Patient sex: M
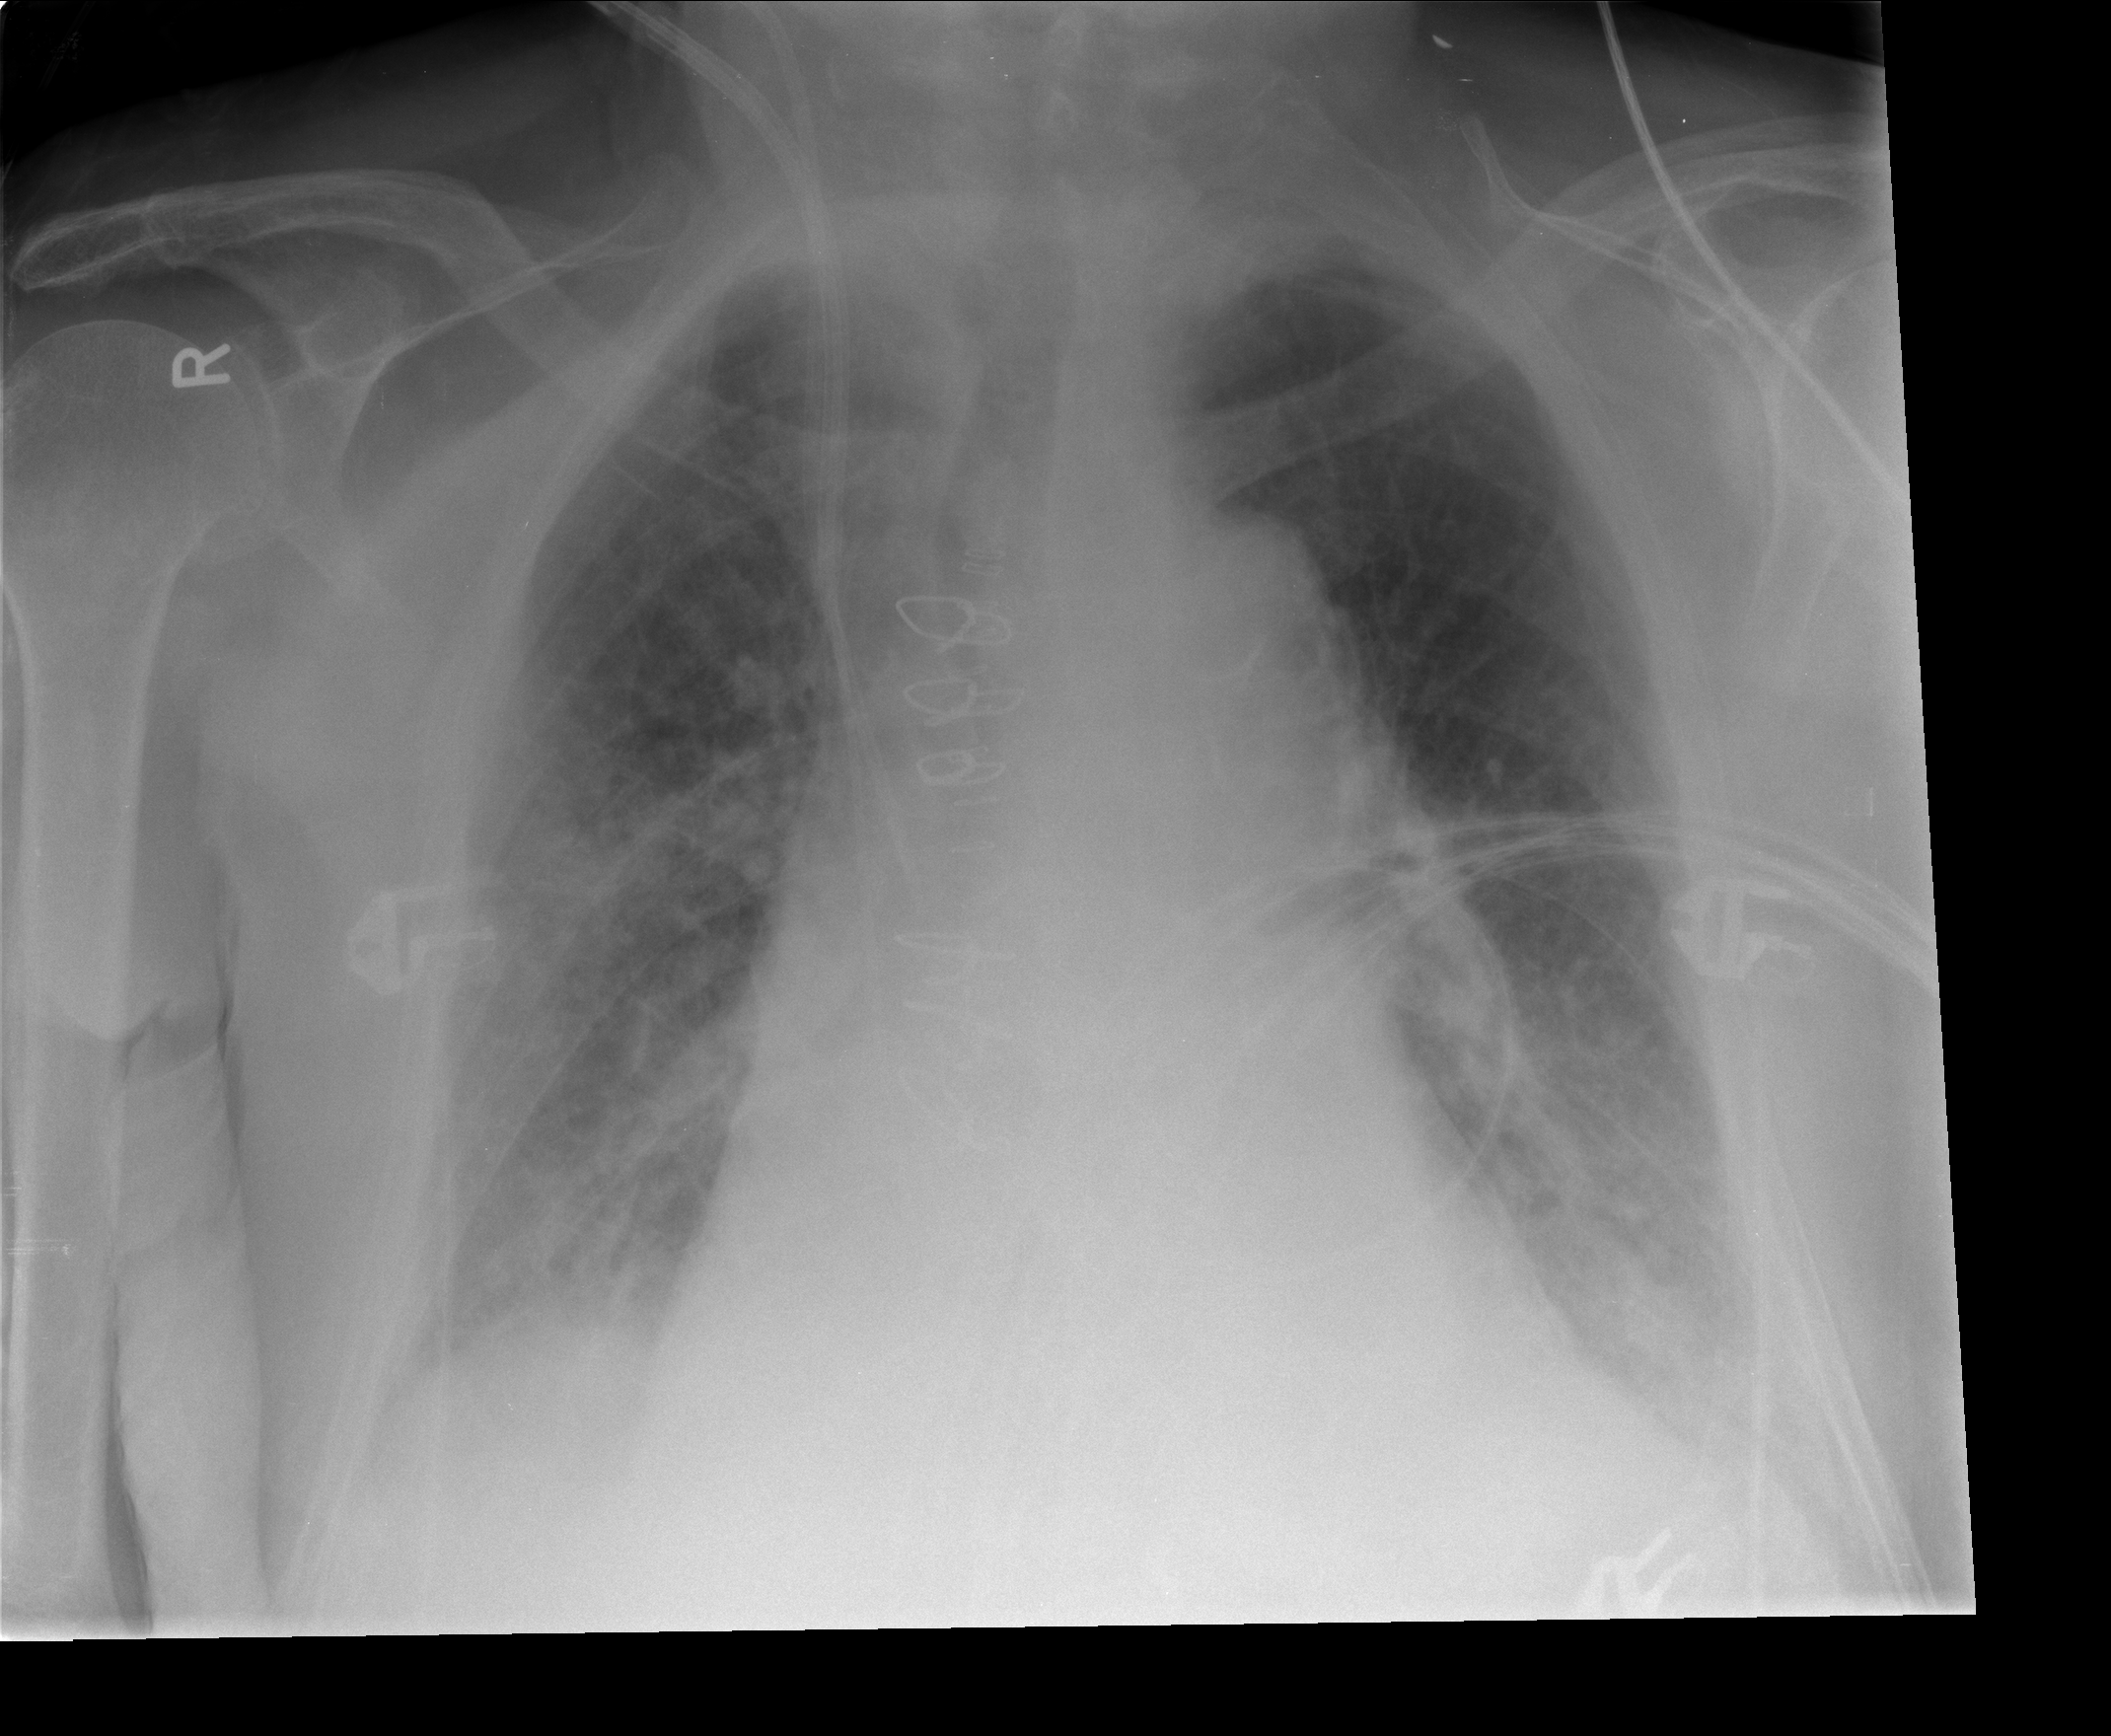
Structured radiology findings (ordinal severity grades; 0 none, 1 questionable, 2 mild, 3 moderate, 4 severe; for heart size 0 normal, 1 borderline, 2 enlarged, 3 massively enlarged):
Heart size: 2
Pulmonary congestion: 0
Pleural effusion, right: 2
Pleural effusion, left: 2
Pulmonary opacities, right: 2
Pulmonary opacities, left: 1
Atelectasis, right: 2
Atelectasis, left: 2